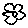
Label: flower